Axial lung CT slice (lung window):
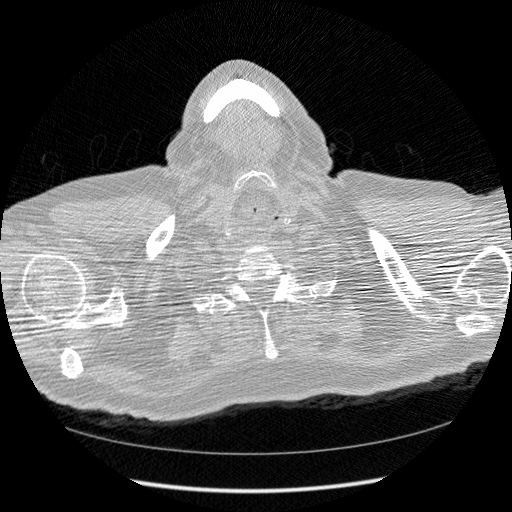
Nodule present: no